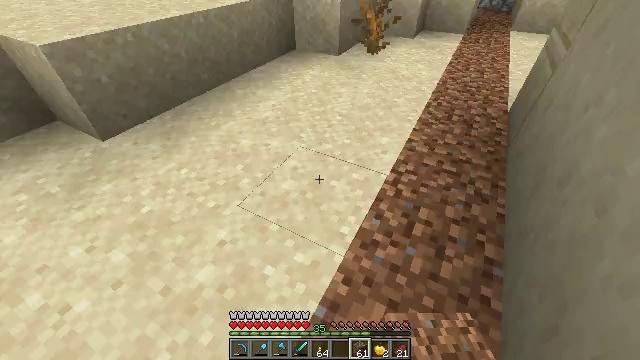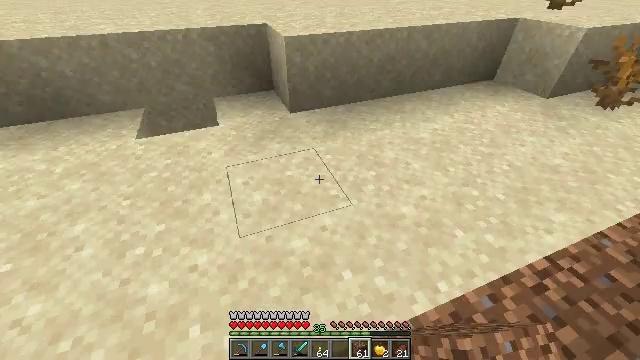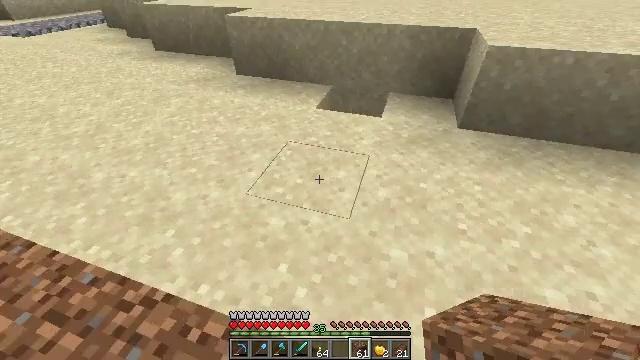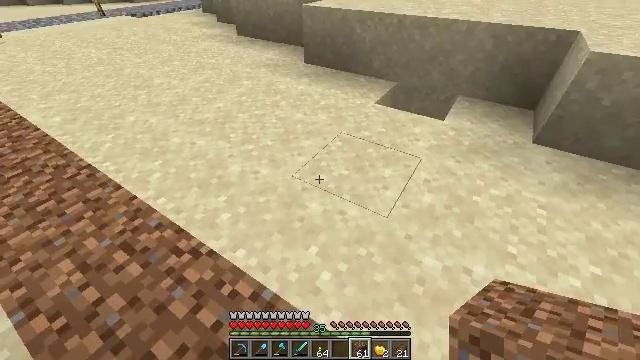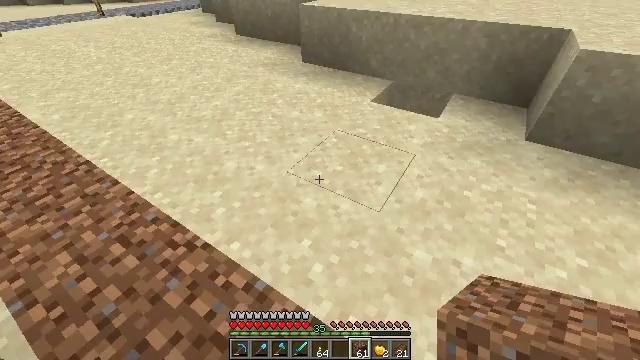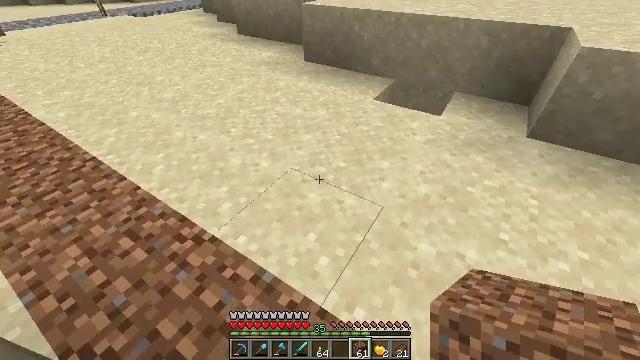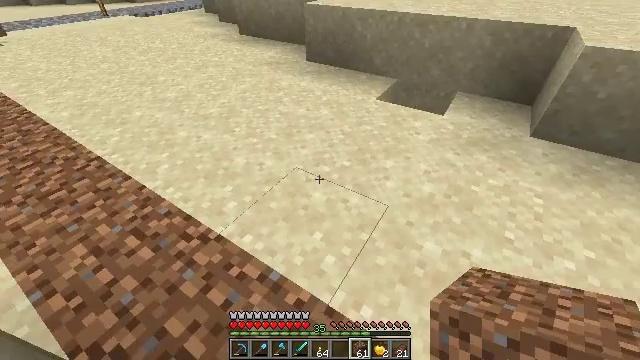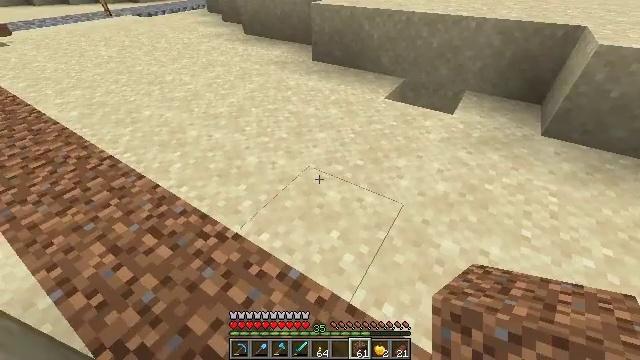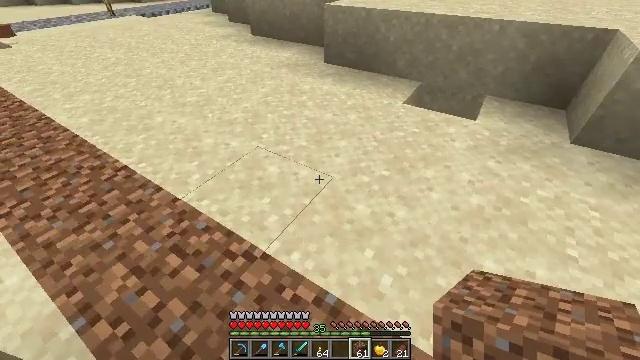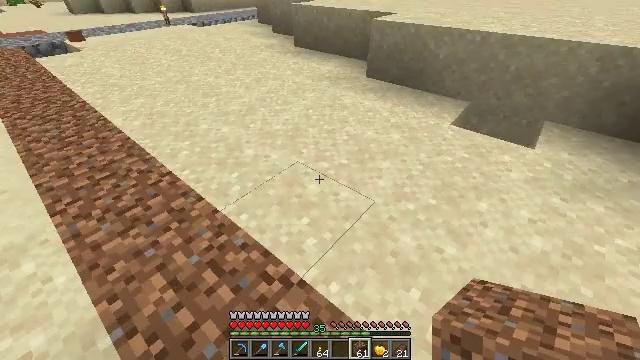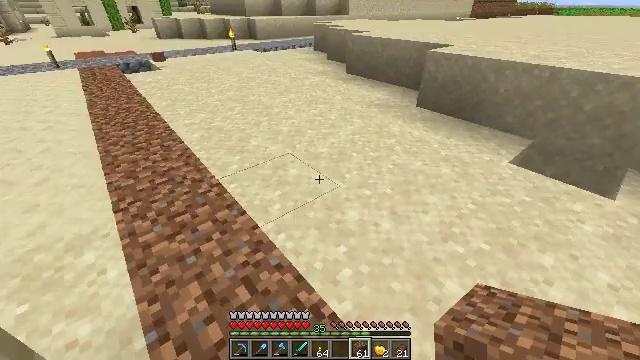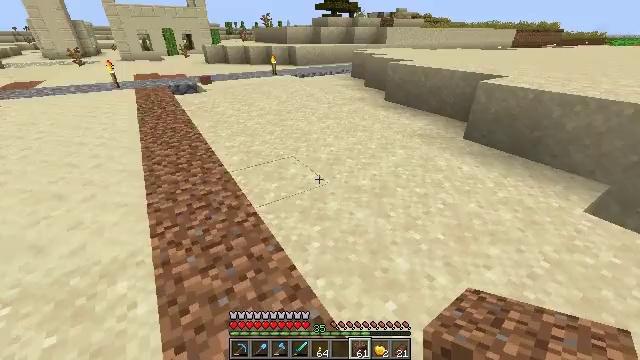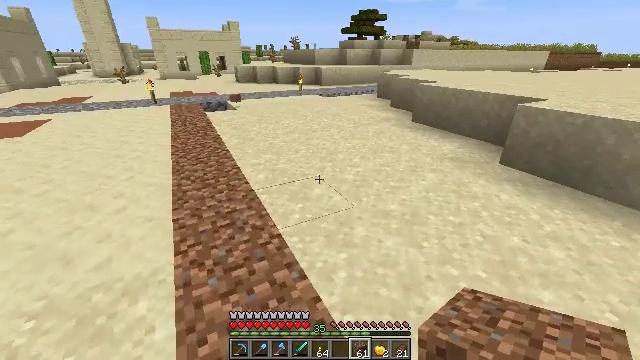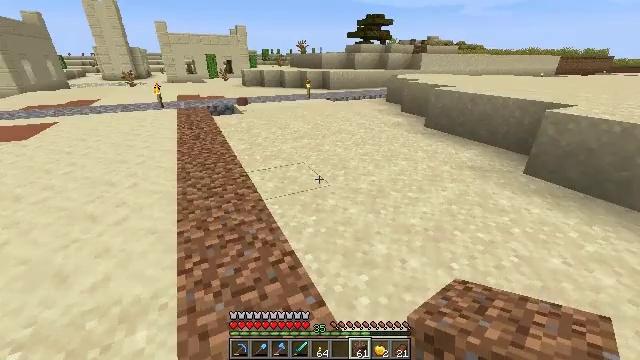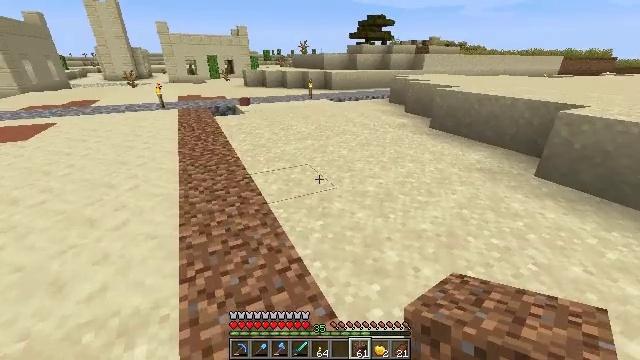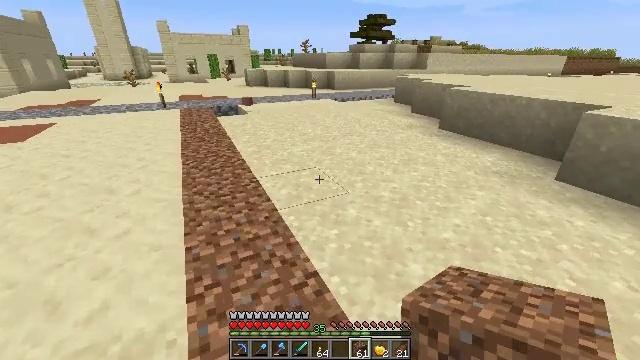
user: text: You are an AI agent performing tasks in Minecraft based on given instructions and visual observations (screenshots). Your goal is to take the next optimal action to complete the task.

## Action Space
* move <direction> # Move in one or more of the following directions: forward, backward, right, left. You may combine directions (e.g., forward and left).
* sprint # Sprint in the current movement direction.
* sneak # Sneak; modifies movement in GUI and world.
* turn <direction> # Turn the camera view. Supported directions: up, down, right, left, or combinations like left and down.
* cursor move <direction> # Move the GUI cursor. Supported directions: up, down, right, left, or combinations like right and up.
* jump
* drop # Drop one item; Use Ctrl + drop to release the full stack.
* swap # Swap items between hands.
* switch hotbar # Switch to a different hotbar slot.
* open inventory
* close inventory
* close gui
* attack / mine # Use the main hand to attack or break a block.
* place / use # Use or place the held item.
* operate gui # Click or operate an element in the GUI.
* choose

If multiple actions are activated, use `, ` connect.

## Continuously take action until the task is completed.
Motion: motion action
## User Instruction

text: Hold left click to mine smooth sandstone.
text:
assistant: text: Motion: move right, turn left and up
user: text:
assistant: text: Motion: move right, turn left
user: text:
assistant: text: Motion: turn left and down
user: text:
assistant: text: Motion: no_op
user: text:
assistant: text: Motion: move left
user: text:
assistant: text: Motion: move left
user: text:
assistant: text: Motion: move forward and move left
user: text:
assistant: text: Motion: move forward and move left
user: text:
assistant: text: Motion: move forward and move left, turn left and up
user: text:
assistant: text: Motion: move forward and move left, turn left and up
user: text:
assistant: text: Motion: move forward and move left, turn left and up
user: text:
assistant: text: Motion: move forward and move left, turn left and up
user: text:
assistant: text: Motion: move forward and move left, turn left
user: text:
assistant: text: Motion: move forward and move left
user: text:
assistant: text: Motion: move forward and move left
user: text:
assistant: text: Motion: move forward
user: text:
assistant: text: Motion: move forward
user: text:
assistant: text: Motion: move forward
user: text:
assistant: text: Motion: move forward
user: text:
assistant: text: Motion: move forward
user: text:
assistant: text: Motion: move forward
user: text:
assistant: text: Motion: move forward
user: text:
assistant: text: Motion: move forward
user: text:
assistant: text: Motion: move forward
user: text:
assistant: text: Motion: move forward and move left
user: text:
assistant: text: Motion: move forward and move left
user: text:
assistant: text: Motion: move forward and move left
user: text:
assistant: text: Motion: move forward and move left
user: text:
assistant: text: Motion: move forward and move left
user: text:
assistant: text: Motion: move forward and move left